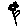
Label: flower